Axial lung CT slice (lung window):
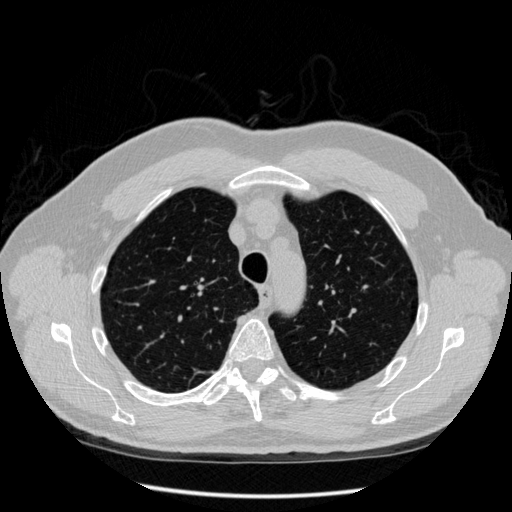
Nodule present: no